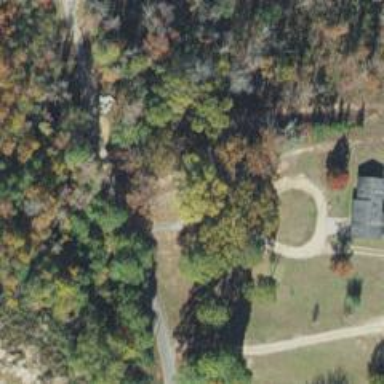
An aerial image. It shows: Driveway.